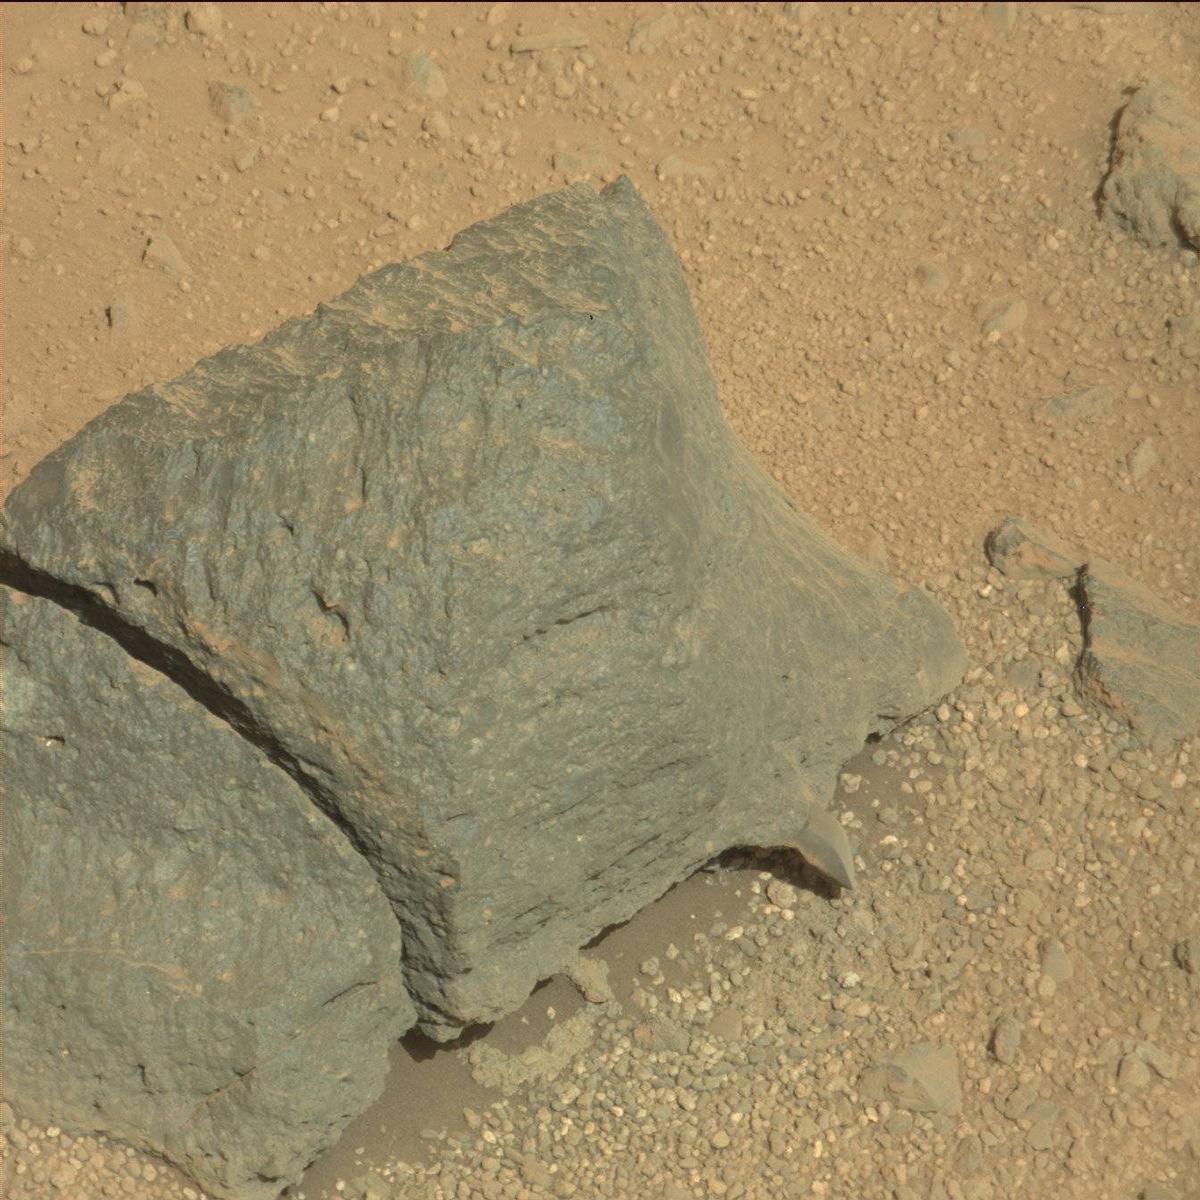
Terrain classes present: Bedrock, Rock, Sand / Soil